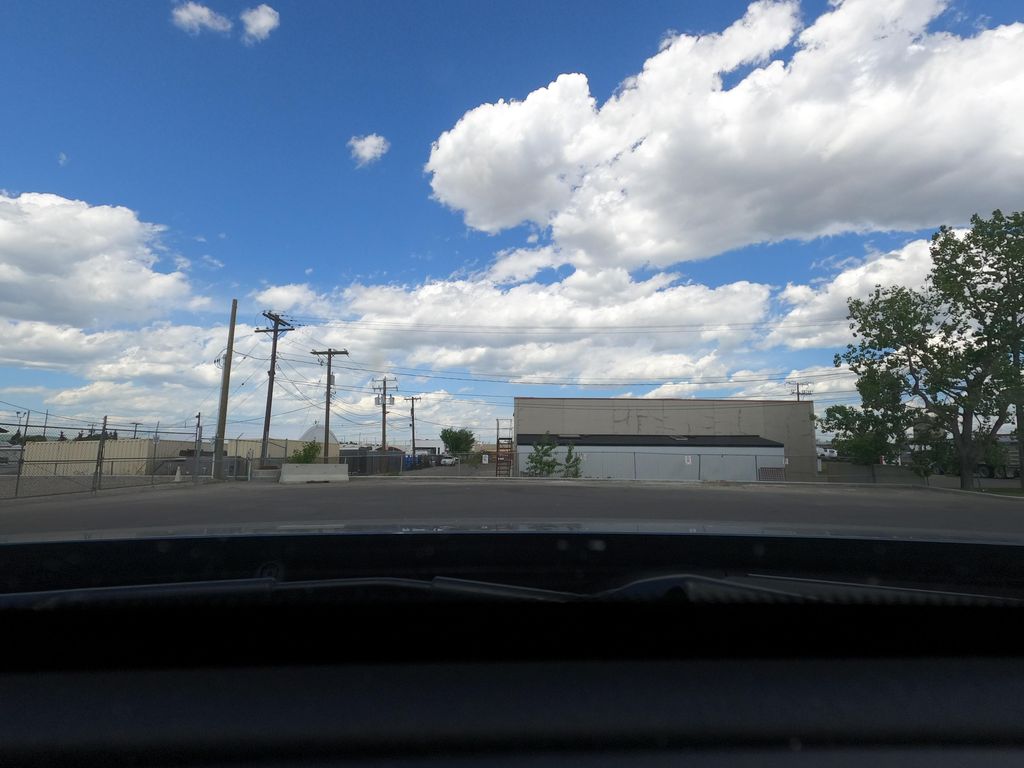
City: calgary